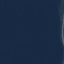
Land use / land cover: SeaLake